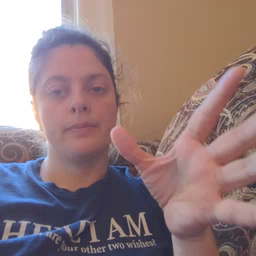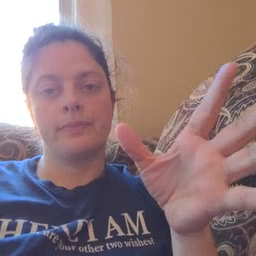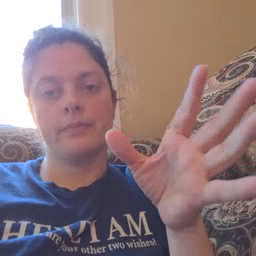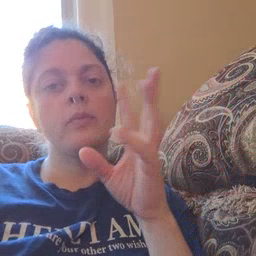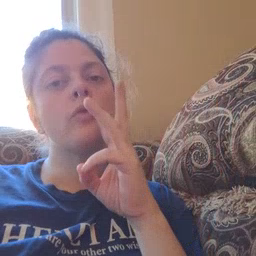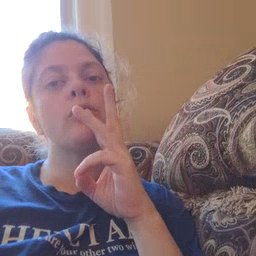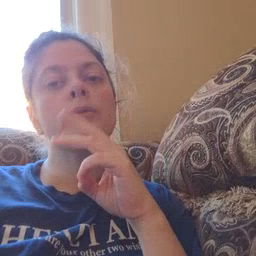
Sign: water